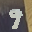
Label: 9